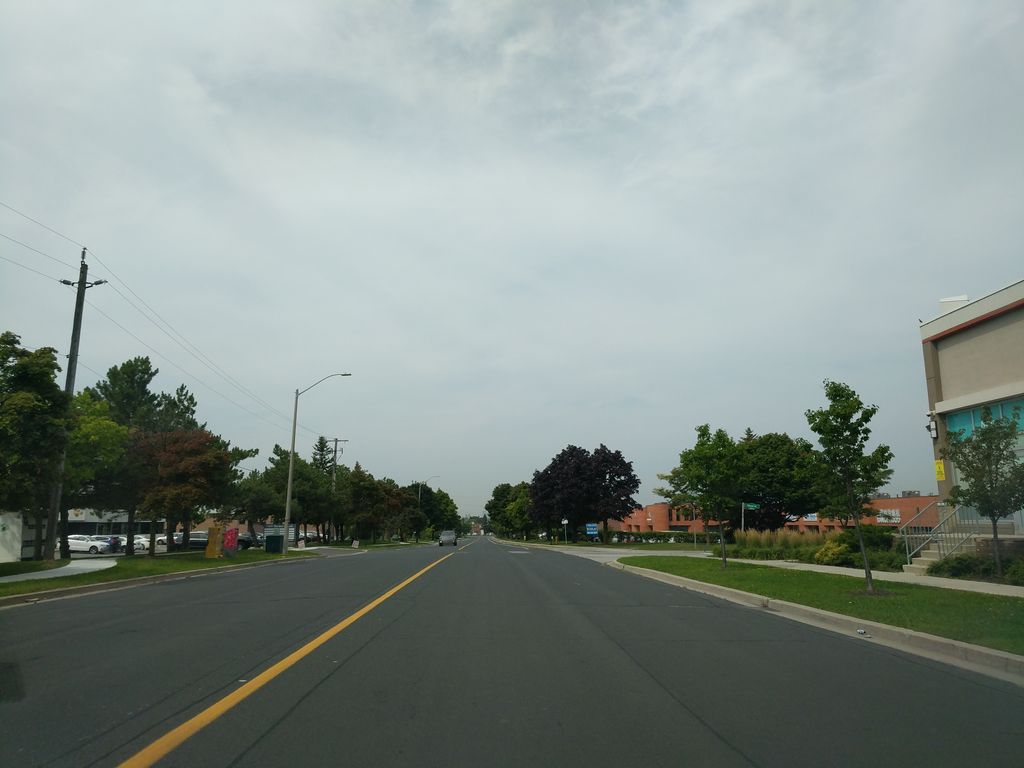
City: toronto